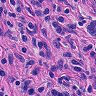
Metastatic tissue present: yes